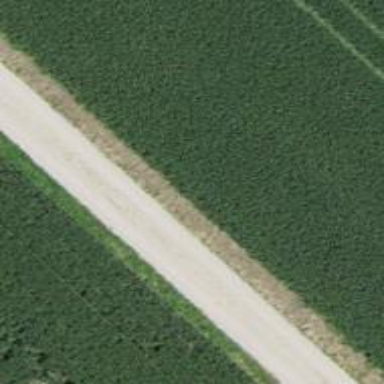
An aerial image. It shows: Track with compacted grade2 surface.